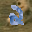
Label: 2